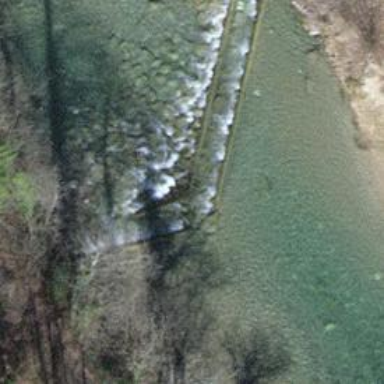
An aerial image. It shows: Weir in waterway.